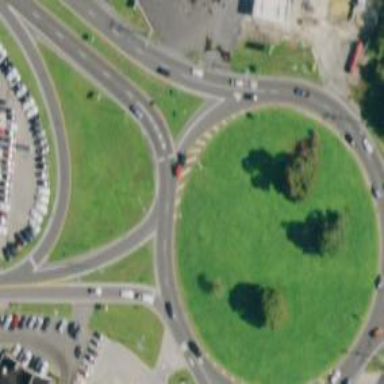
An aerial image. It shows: Roundabout on trunk highway.